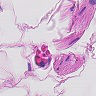
Metastatic tissue present: no